Field crop: maize
Growth stage: 2
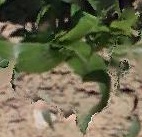
Species: maize